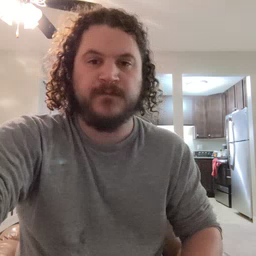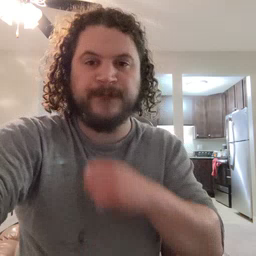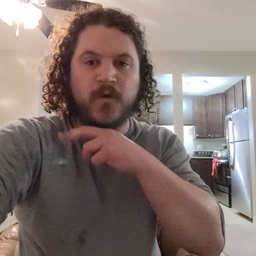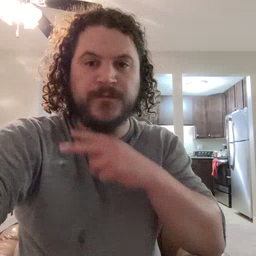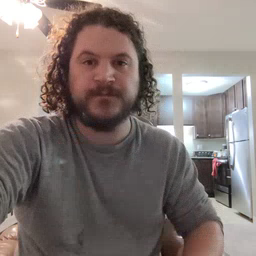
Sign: frog